Aerial crown-view tile of a tropical tree (Barro Colorado Island, Panama), acquired 20250616:
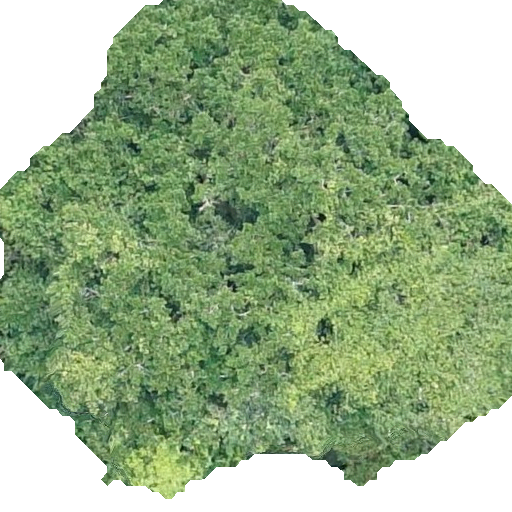
Species: Hieronyma alchorneoides
GBIF accepted scientific name: Hieronyma alchorneoides
Crown area: 283.196 m²